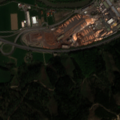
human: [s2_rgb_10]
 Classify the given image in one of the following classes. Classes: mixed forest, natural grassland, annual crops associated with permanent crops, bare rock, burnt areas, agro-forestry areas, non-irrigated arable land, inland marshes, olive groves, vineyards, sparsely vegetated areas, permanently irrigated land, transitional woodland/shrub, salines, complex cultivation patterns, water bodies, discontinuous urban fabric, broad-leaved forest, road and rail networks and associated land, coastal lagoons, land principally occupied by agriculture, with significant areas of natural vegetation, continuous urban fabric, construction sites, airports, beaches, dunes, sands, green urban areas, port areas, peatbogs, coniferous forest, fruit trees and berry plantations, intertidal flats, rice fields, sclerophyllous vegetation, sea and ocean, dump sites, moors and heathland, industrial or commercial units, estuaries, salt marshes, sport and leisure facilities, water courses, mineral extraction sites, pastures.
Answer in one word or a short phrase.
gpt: discontinuous urban fabric, industrial or commercial units, complex cultivation patterns, coniferous forest